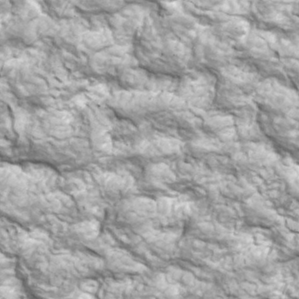
Label: non_frost